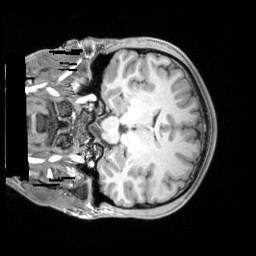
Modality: T1w
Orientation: coronal
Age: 23
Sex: male
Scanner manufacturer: siemens
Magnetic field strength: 3 T
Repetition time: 2.53 s
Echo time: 0.00326 s